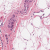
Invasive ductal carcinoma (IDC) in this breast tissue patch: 0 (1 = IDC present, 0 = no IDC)